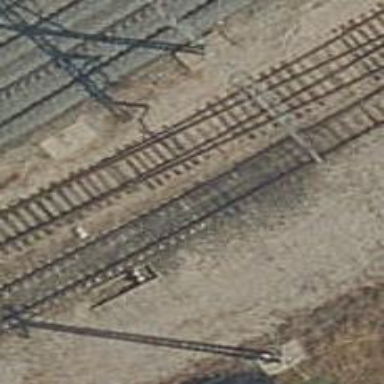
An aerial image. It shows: Railway track with contact line for electrification.